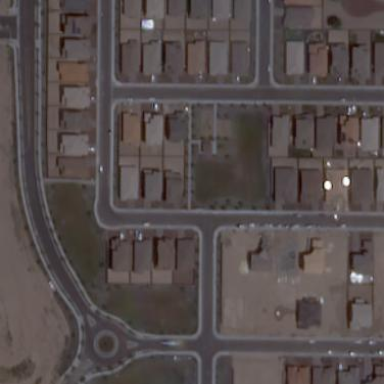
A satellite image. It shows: Residential area within neighborhood.